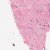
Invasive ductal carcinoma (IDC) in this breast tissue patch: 0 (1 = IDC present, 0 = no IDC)